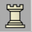
Piece: wR